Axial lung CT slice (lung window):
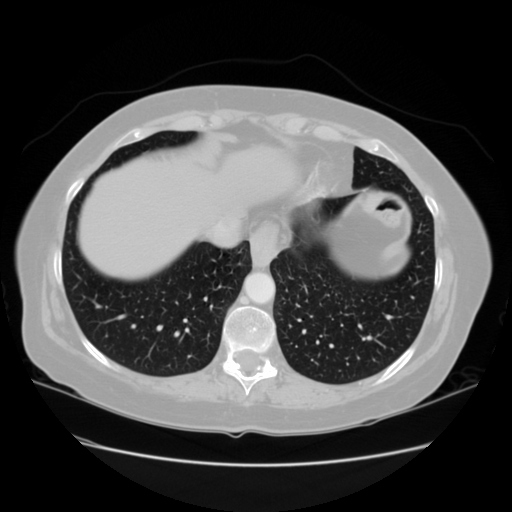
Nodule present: no